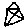
Label: house